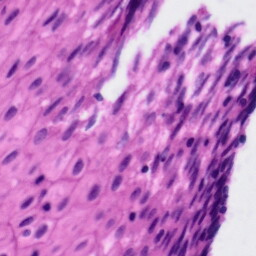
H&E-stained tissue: Tonsil